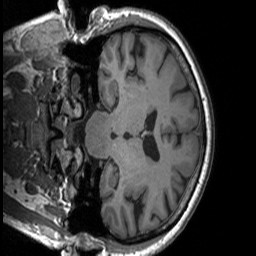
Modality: T1w
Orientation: coronal
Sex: male
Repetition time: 1.95 s
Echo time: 0.026 s